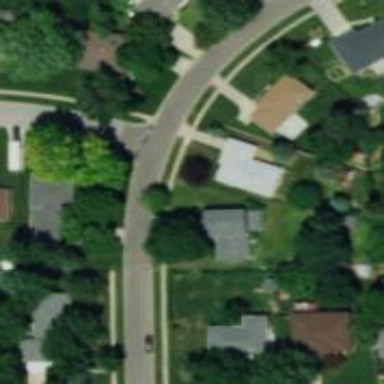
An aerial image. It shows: Residential road with asphalt surface.